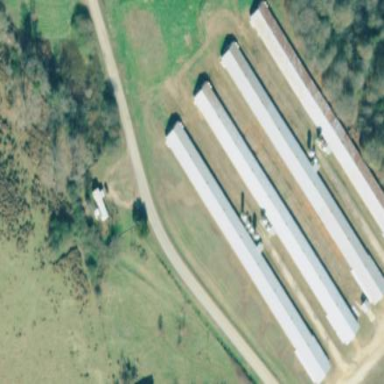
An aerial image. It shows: Poultry house.